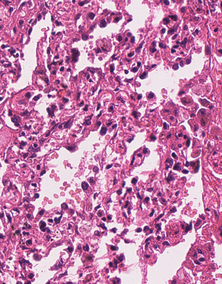
Tumor epithelial tissue: no
Tumor-associated stroma tissue: no
Normal tissue: yes